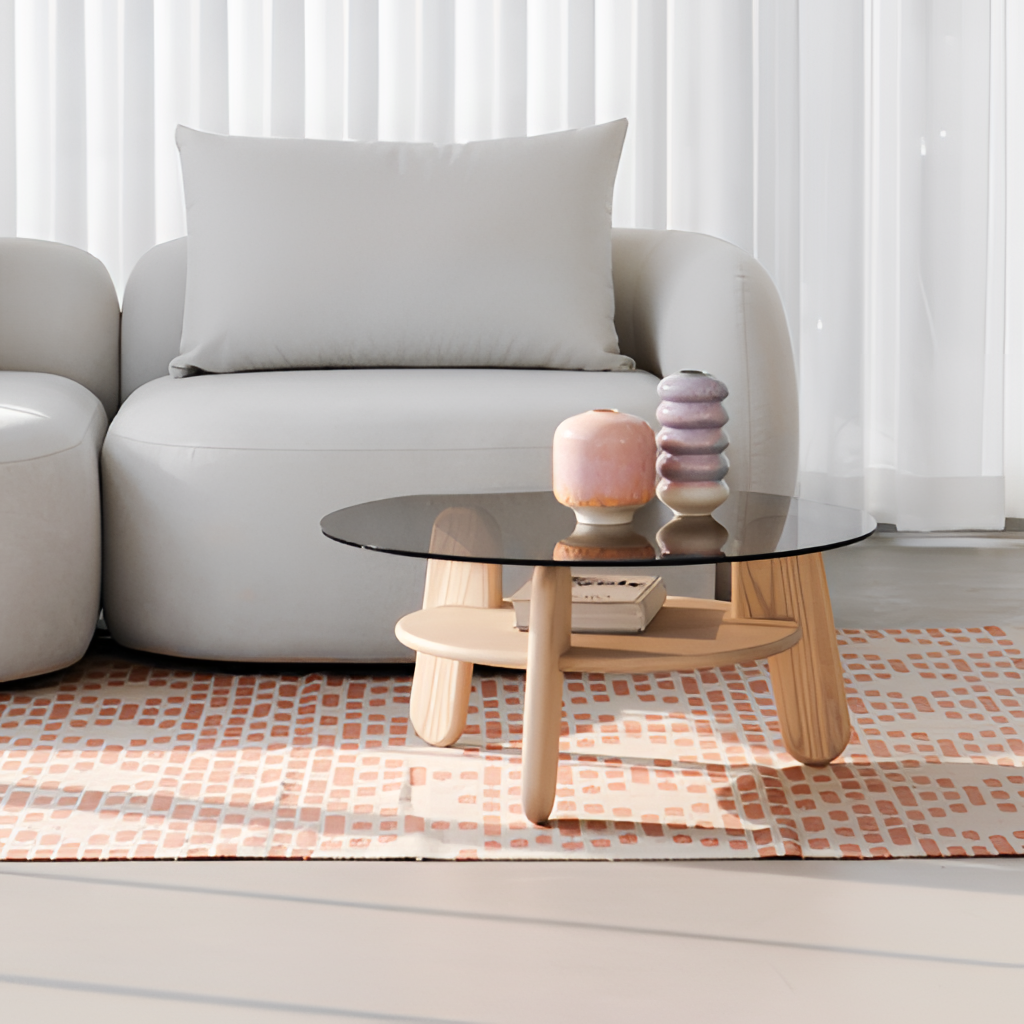
living room, gray fabric sofa, contemporary, curtain wallpaper, with solid pattern, gray tile flooring, with large square pattern